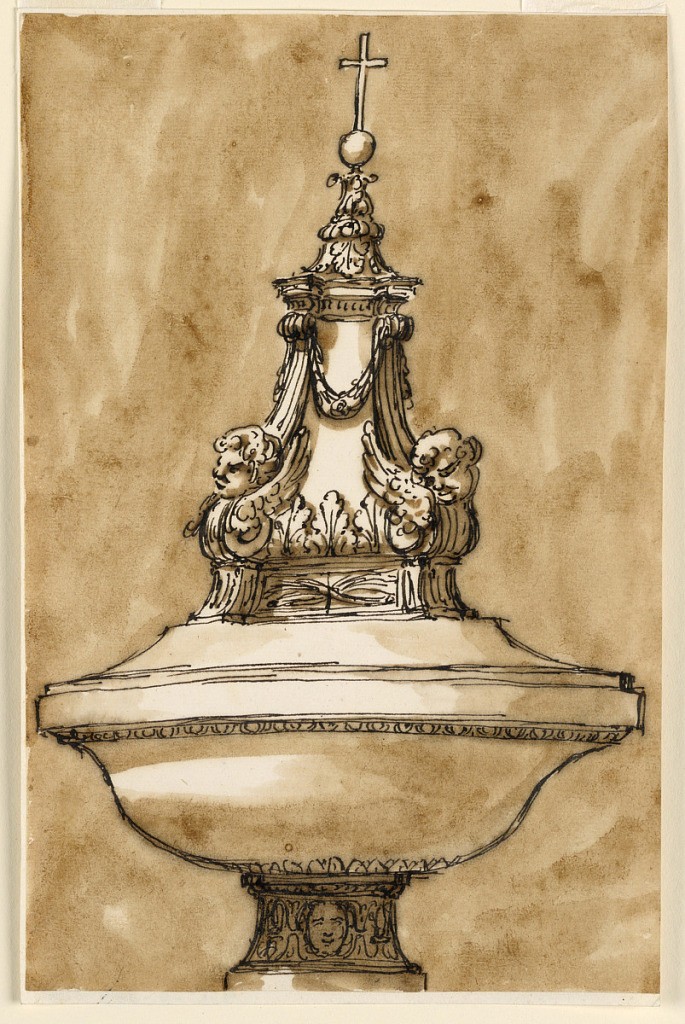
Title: Baptismal Font
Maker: Giuseppe Barberi, Italian, 1746–1809
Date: late 18th century
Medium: Pen and brown ink, brush and brown wash, on off-white laid paper, lined
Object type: Drawing
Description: Sketch of a decorative architectural element, consisting of a double-convex bowl on a foot with a carved mask, supporting a pyramidal arrangement of a pediment-like form below acanthus, winged cherub heads, and garlands, below the finial orb and cross.